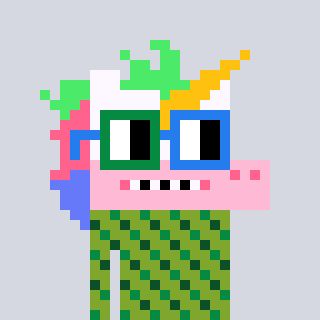
a pixel art character with square green and blue glasses, a unicorn-shaped head and a slimegreen-colored body on a cool background